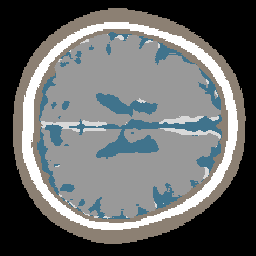
Label: no_lesion